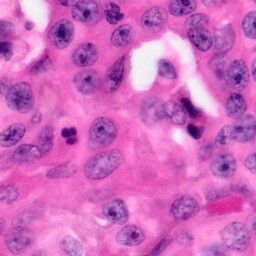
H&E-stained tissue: Pancreatic